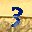
Label: 3